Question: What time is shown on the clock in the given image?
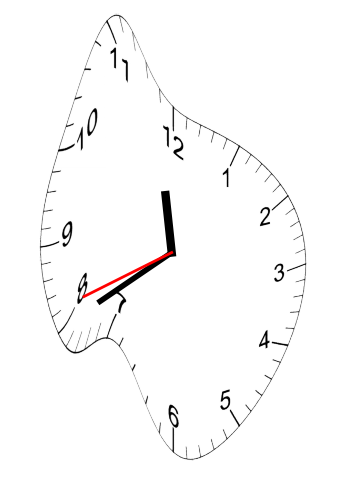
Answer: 11:39:41